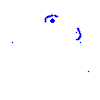
Particle: proton